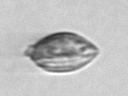
Label: Katodinium_or_Torodinium